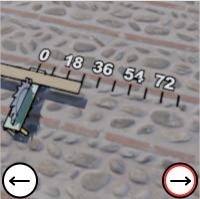
Task: length
Answer: 27
First scale value: 18.0